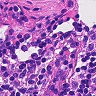
Metastatic tissue present: no